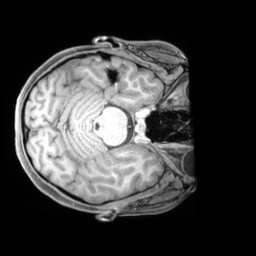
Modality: T1w
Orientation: axial
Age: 29
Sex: female
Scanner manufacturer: siemens
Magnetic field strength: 3 T
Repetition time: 1.97 s
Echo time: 0.00206 s